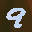
Label: 9